Question: Count the number of objects in the diagram.
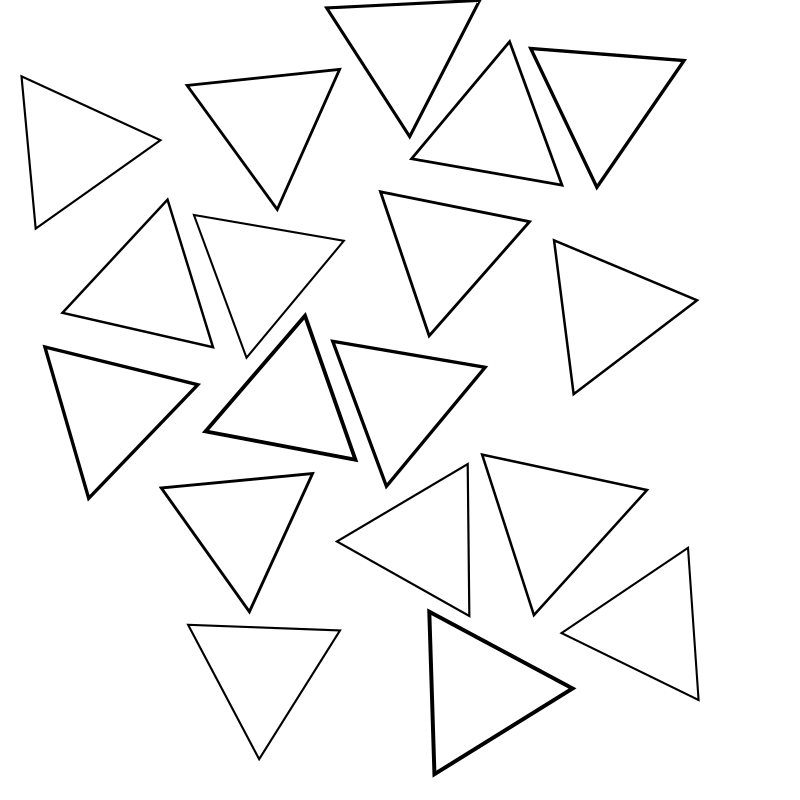
Answer: 18